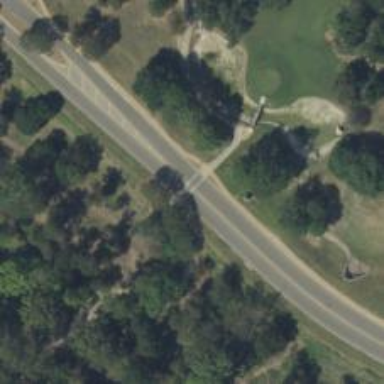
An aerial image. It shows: Path for golf carts.